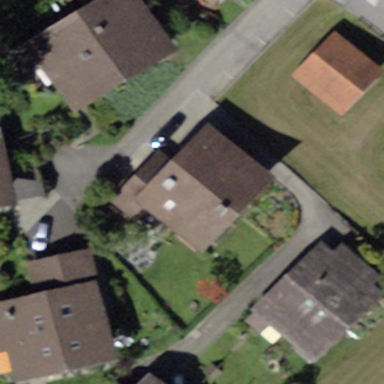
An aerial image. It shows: Residential building.